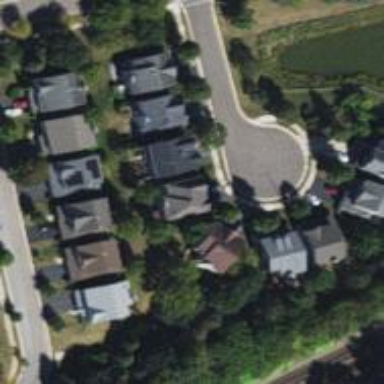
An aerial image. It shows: Residential road with separate asphalt sidewalk.